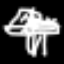
Label: chair